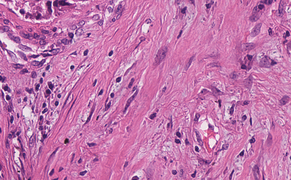
Tumor epithelial tissue: no
Tumor-associated stroma tissue: yes
Normal tissue: no